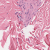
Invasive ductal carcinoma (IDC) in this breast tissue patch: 0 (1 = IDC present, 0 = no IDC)